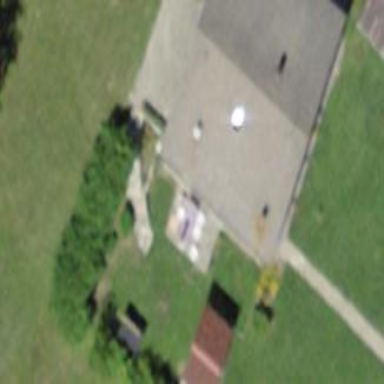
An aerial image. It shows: Detached building with gabled roof.